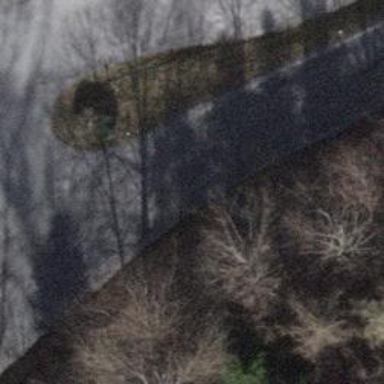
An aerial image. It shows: Ground path.